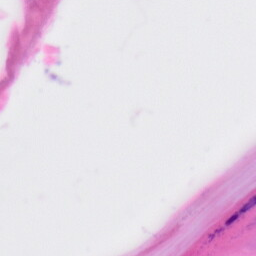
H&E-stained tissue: Skin